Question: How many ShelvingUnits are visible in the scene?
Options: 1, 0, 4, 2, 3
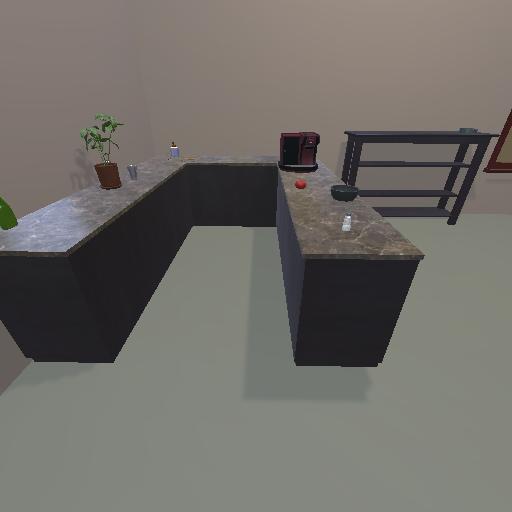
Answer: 1